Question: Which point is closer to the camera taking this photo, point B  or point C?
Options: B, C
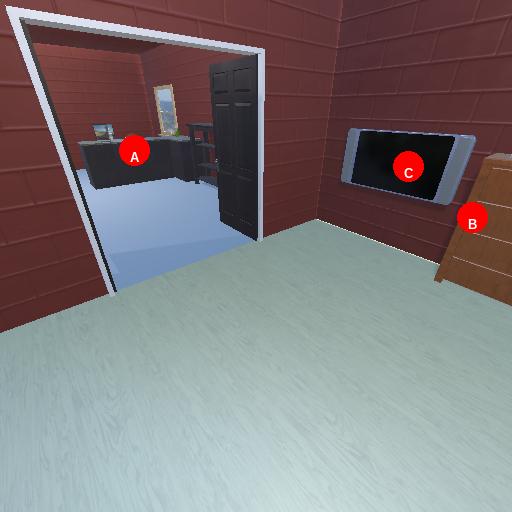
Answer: B